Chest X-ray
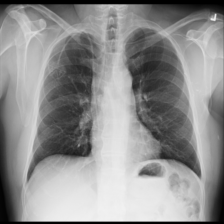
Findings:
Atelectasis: positive
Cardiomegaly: negative
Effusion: negative
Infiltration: negative
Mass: negative
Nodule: negative
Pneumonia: negative
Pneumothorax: negative
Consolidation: negative
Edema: negative
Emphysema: negative
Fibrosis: negative
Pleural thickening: negative
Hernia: negative